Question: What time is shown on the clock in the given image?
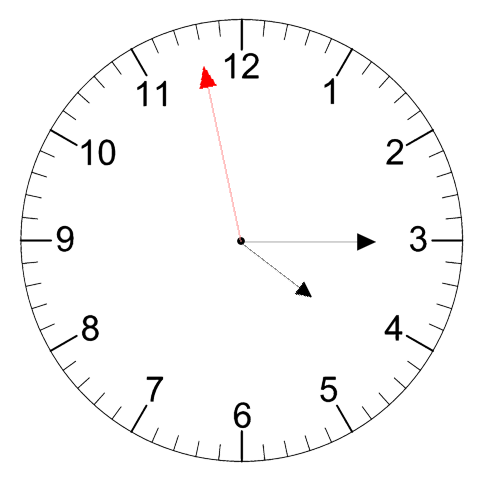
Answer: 04:14:58